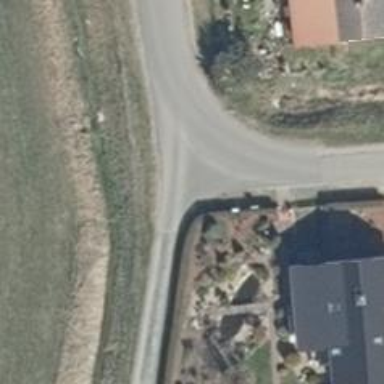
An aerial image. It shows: Residential road with bridge.